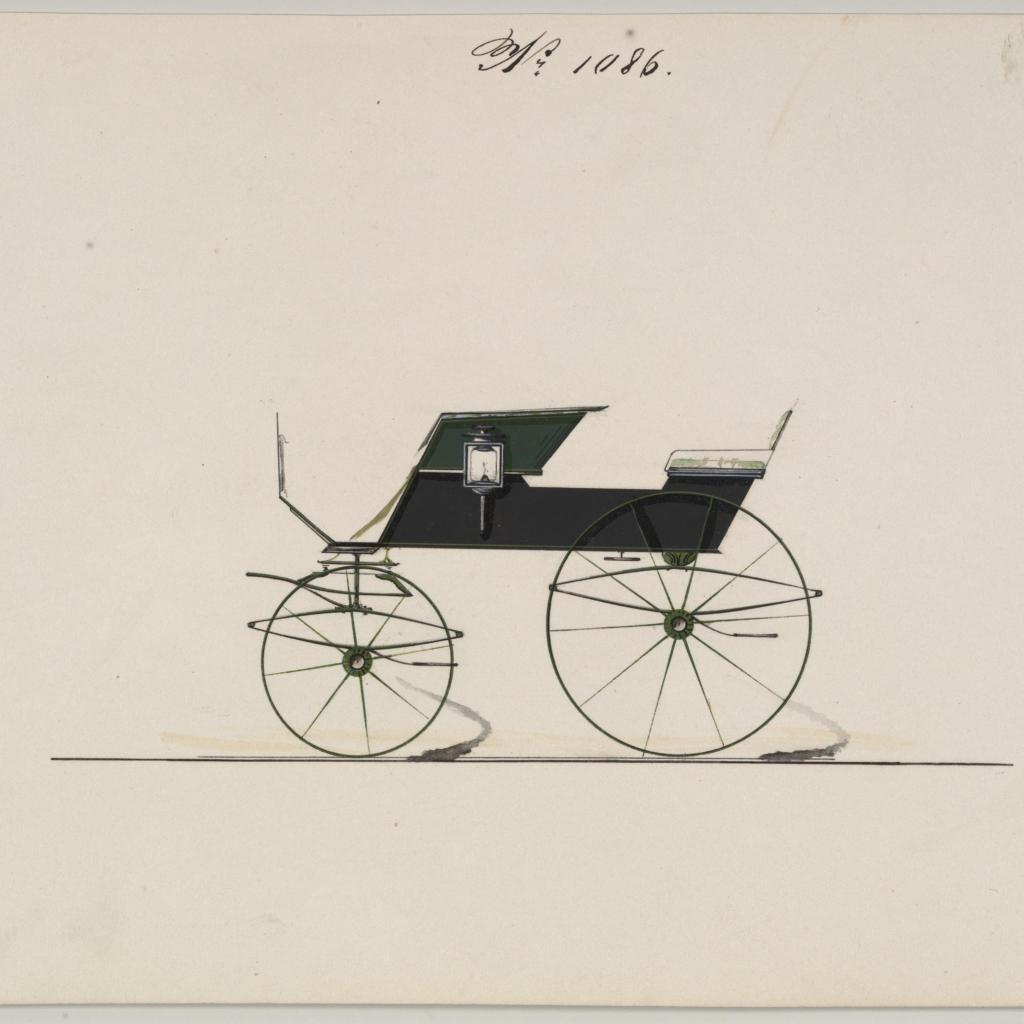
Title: Design for 4 seat Phaeton, no top, no. 1086
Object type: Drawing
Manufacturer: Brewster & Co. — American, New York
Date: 1850–70
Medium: Pen and black ink, watercolor and gouache with gum arabic
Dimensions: sheet: 6 1/8 x 8 1/4 in. (15.6 x 21 cm)
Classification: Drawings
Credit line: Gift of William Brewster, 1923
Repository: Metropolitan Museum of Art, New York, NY